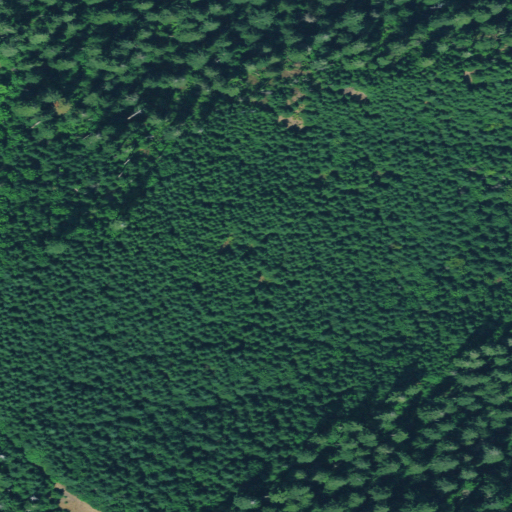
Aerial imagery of ridge(s) in Oregon named Marine Ridge containing only evergreen forest